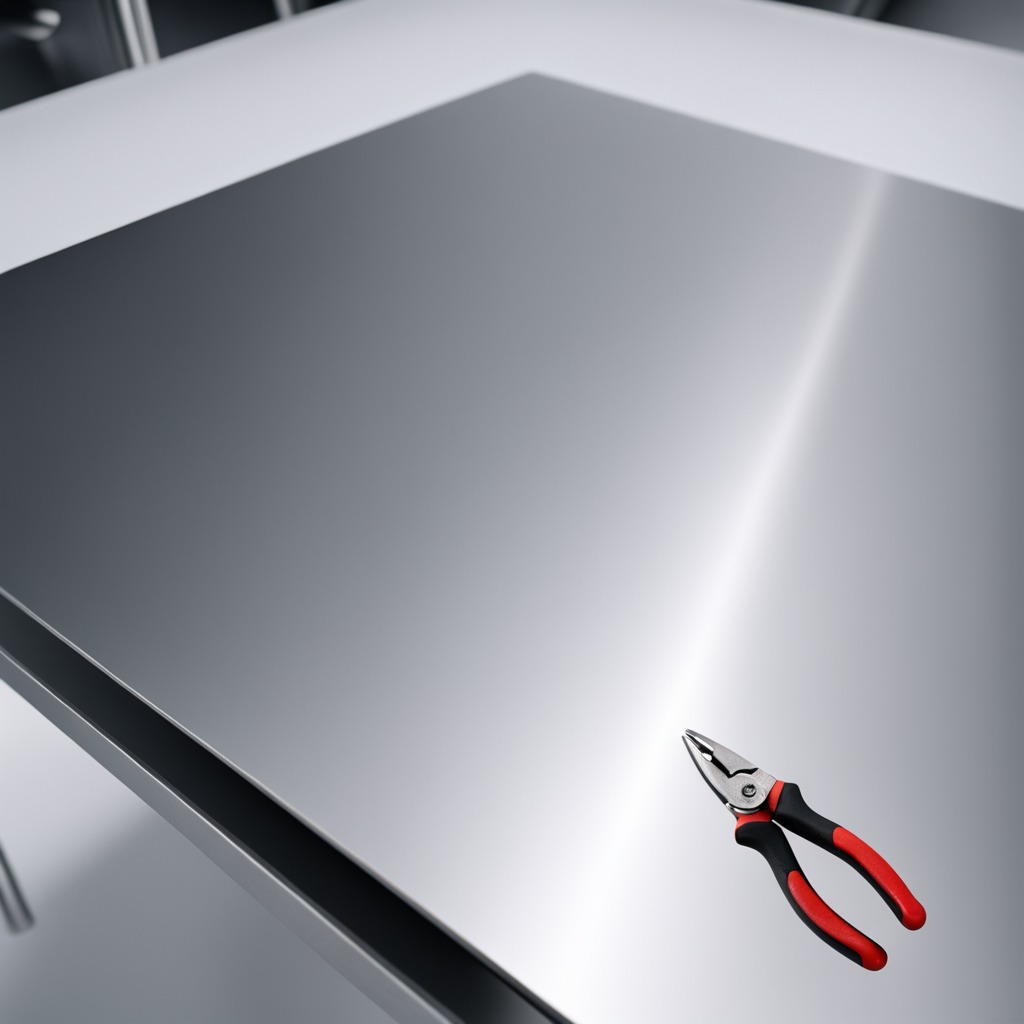
A plier is lying on the stainless steel table.